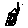
Label: house